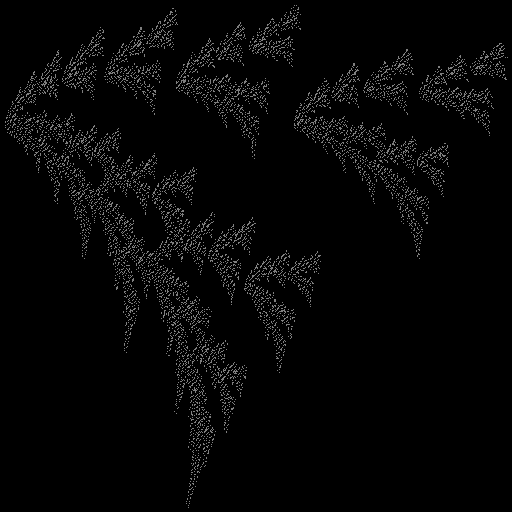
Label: watersprite